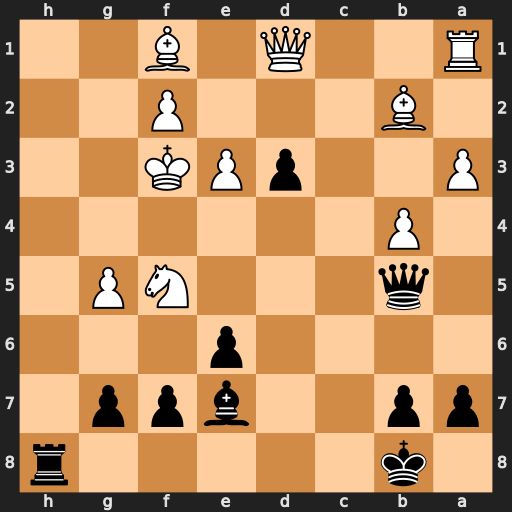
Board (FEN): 1k5r/pp2bpp1/4p3/1q3NP1/1P6/P2pPK2/1B3P2/R2Q1B2
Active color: b
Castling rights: -
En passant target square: -
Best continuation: Qxf5+ Kg3 Bxg5